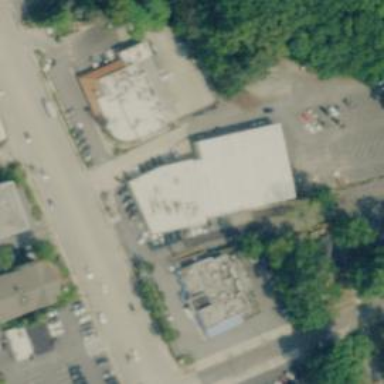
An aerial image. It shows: Retail building.